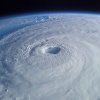
Label: cloud